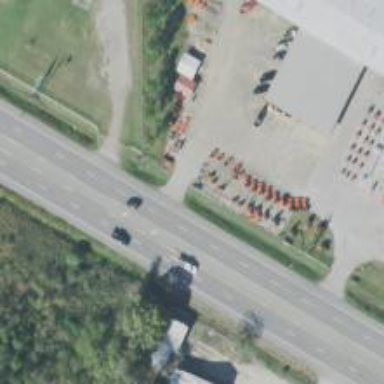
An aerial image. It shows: Primary highway.